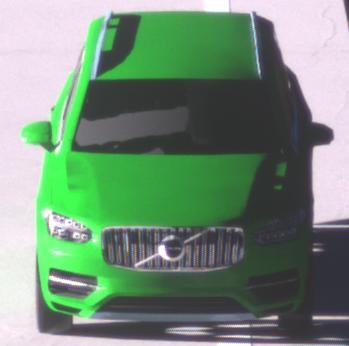
Make: Volvo
Model: XC90 B5
Detailed model: XC90 (L)
Model produced from: 2019/08
Model produced until: 2020/04
Doors: 5
Color: green
Road condition: dry road
Daytime: sunrise or sunset
Contrast: high contrast